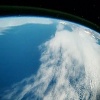
Label: cloud